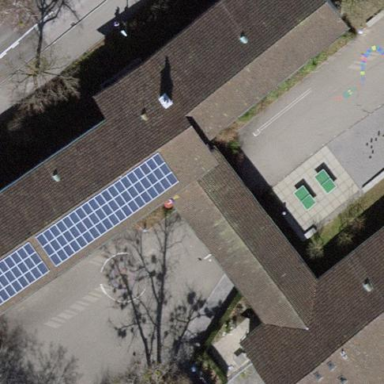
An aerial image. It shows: School building with school amenities.